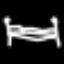
Label: bed